Question: I have this code in my controller:
'''
/**
* @Secure(roles="IS_AUTHENTICATED_FULLY")
* @Route("/rpni/registro/producto/1/guardar", name="productoGuardarPasoUno")
* @Method("POST")
*/
public function guardarPaso1Action(Request $request)
{
$em = $this->getDoctrine()->getManager();
$session = $request->getSession();
$response['success'] = false;
$status = 400;
if ($request->isXmlHttpRequest()) {
$productoSolicitudRequest = $request->request->get('productoSolicitud');
$entProductoSolicitud = $em->getRepository("AppBundle:ProductoSolicitud")->find($session->get('productoSolicitudId'));
$entProducto = $em->getRepository("AppBundle:Producto")->find($productoSolicitudRequest['producto']['nombre']);
$entCondicionProducto = $em->getRepository("AppBundle:CondicionProducto")->find($productoSolicitudRequest['condicion_producto']);
$entFinalidadProducto = $em->getRepository("AppBundle:FinalidadProducto")->find($productoSolicitudRequest['finalidad_producto']);
$entProcedenciaProducto = $em->getRepository("AppBundle:ProcedenciaProducto")->find($productoSolicitudRequest['procedencia_producto']);
$entSolicitudUsuario = $em->getRepository("AppBundle:SolicitudUsuario")->find($session->get('solicitudUsuarioId'));
if ($entProductoSolicitud)
{
$entProductoSolicitud->setProducto($entProducto);
$entProductoSolicitud->setCondicionProducto($entCondicionProducto);
$entProductoSolicitud->setFinalidadProducto($entFinalidadProducto);
$entProductoSolicitud->setProcedenciaProducto($entProcedenciaProducto);
$entProductoSolicitud->setSolicitudUsuario($entSolicitudUsuario);
try {
$em->flush();
} catch (\Exception $e) {
$response['error'] = $e->getMessage();
return new JsonResponse($response, $status);
}
} else {
$newEntProductoSolicitud = new Entity\ProductoSolicitud();
$formProductoSolicitud = $this->createForm(new Form\ProductoSolicitudForm(), $newEntProductoSolicitud);
if ($formProductoSolicitud->isValid())
{
try {
$em->persist($newEntProductoSolicitud);
$em->flush();
$session->set('productoSolicitudId', $newEntProductoSolicitud->getId());
$session->set('productoId', $entProducto->getId());
$response['success'] = true;
// Debug: remover cuando se termine el Bundle
$response['productoSolicitudId'] = $session->get('productoSolicitudId');
$response['productoId'] = $session->get('productoId');
$status = 200;
} catch (Exception $ex) {
$response['error'] = $ex->getMessage();
return new JsonResponse($response, $status);
}
} else {
$response['error'] = $this->get('translator')->trans('formularioNoValido');
$response['formError'] = $this->getFormErrors($formProductoSolicitud);
return new JsonResponse($response, $status);
}
}
return new JsonResponse($response, $status);
}
}
'''
Which I'm trying to use for create and for update purposes. When I send the form through Ajax I get this response from Symfony2:
'''
{
"success":false,
"error":"formularioNoValido",
"formError":{
"producto":{
"nombre":[
]
},
"lote":[
],
"procedencia_producto":[
],
"finalidad_producto":[
],
"condicion_producto":[
]
}
}
'''
And nothing else to give me a clue. The weird part is that checking tab in Firebug give me this output:
'''
Parameters application/x-www-form-urlencodedDo not sort
productoSolicitud[_token] wC_MAeVs7ZAGSpkvLYux6RKrLq46aivxXxiCZr6pNeU
productoSolicitud[condici... 1
productoSolicitud[finalid... 1
productoSolicitud[lote] 11
productoSolicitud[procede... 1
productoSolicitud[product... 4
Source
productoSolicitud%5Bproducto%5D%5Bnombre%5D=4&productoSolicitud%5Bprocedencia_producto%5D=1&productoSolicitud%5Bfinalidad_producto%5D=1&productoSolicitud%5Bcondicion_producto%5D=1&productoSolicitud%5Blote%5D=11&productoSolicitud%5B_token%5D=wC_MAeVs7ZAGSpkvLYux6RKrLq46aivxXxiCZr6pNeU
'''
See the image below:

So, where the error is? Why form is not valid? Any clue? Advise?
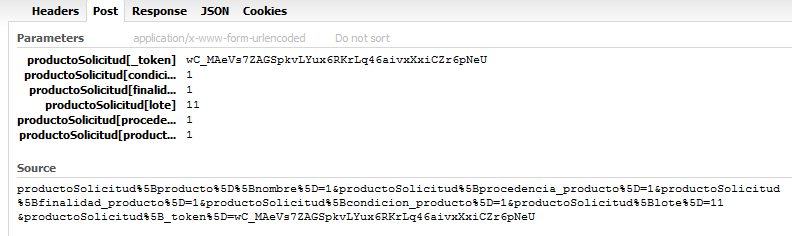
Answer: Well, since I found where the issue was I'll answer myself so others won't make the same mistake. At my code I never tell the form to handle the request so there is where the issue is. The code in the 'else' turns in to this:
'''
} else {
$newEntProductoSolicitud = new Entity\ProductoSolicitud();
$formProductoSolicitud = $this->createForm(new Form\ProductoSolicitudForm(), $newEntProductoSolicitud);
$formProductoSolicitud->handleRequest($request);
if ($formProductoSolicitud->isValid())
{
...
} catch (Exception $ex) {
$response['error'] = $ex->getMessage();
return new JsonResponse($response, $status);
}
} else {
....
}
}
return new JsonResponse($response, $status);
}
}
'''
That's all, happy coding!!